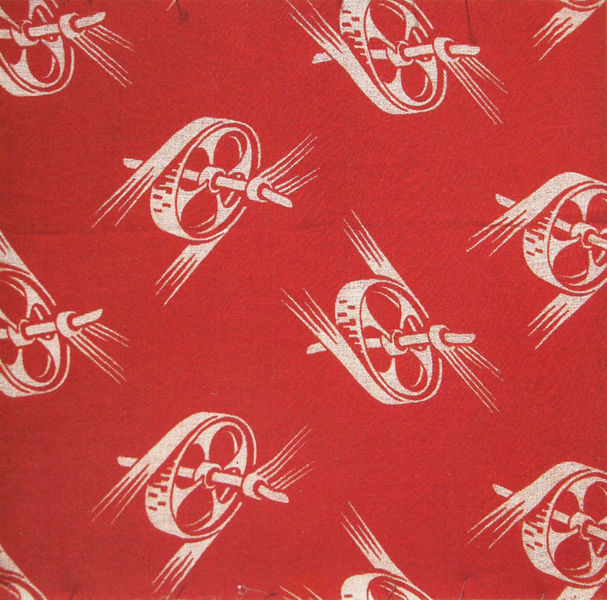
Titel: Stoffmusterentwurf "Getriebe"
Schlagwörter: rot, muster, stoff, räder, tapete, foto, industriell